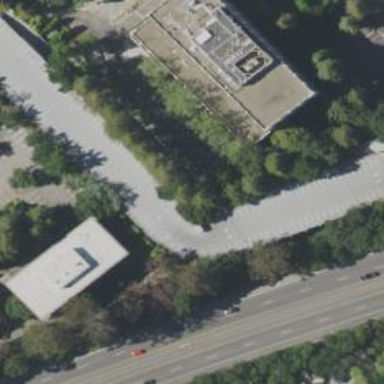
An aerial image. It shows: Multi-storey parking building.